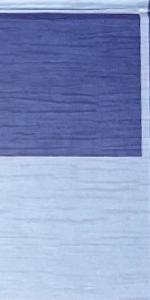
Label: Empty